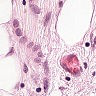
Metastatic tissue present: yes